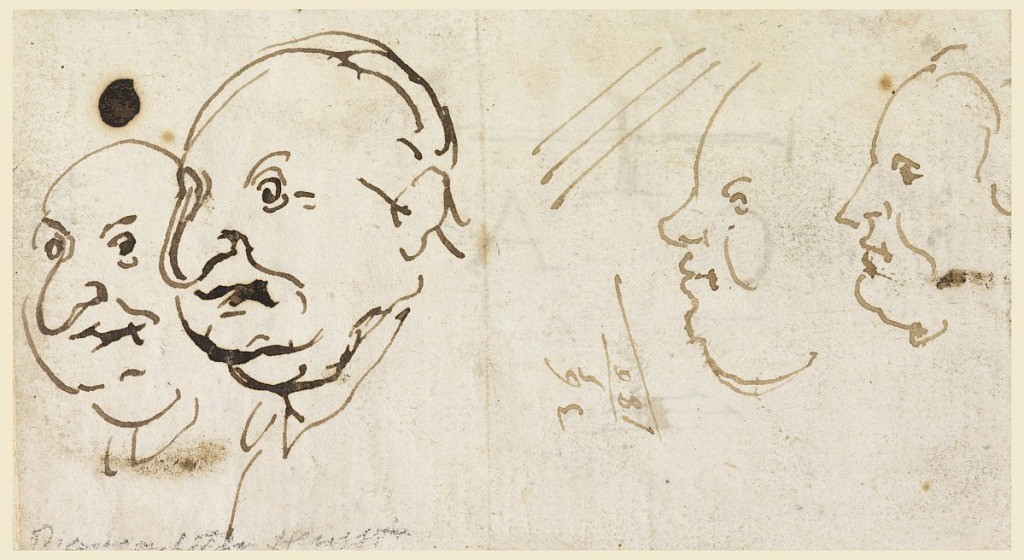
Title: Sketches of Four Heads in Caricature
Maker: Carlo Marchionni, Italian, 1702–1786
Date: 1725–75
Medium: Pen and black ink on paper
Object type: Drawing
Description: At left are two clerics in three-quarter profile; at right, two profiles, in caricature.